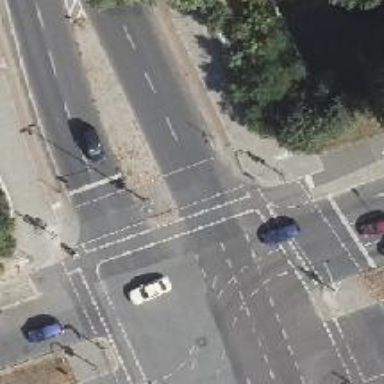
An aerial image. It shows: Footway crossing with island.